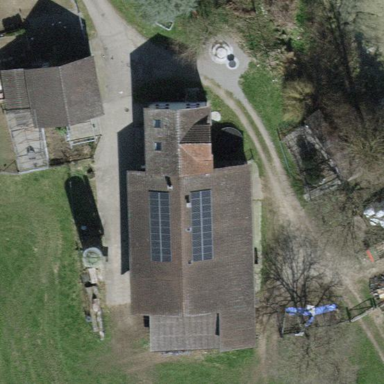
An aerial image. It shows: Farmyard area.